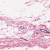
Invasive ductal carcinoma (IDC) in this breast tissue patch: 0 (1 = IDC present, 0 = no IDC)